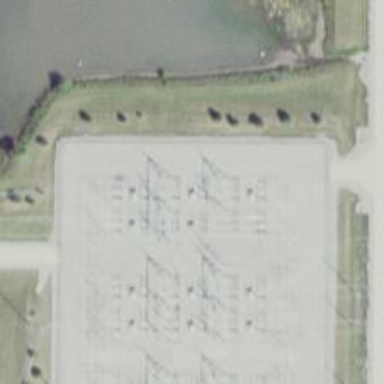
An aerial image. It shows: Switch used for power control.